Field crop: maize
Growth stage: 2
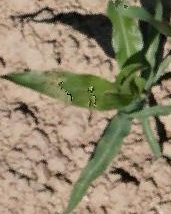
Species: maize